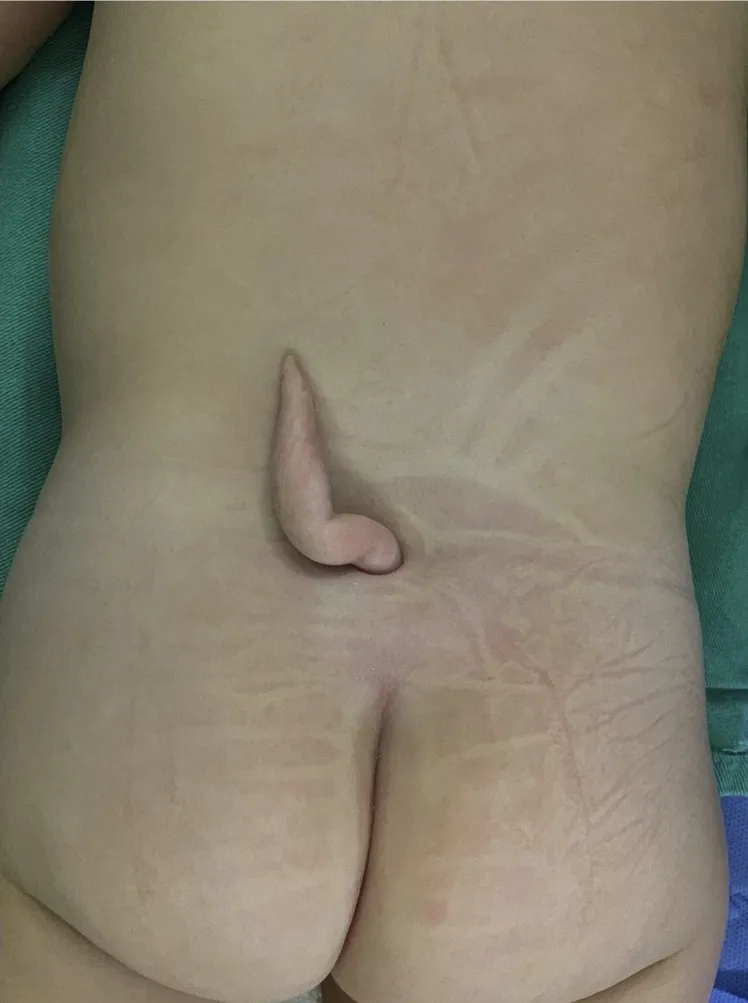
Human tail-like cutaneous appendage in the patient's lumbosacral region.
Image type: medical_photograph (skin_photograph)